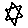
Label: star